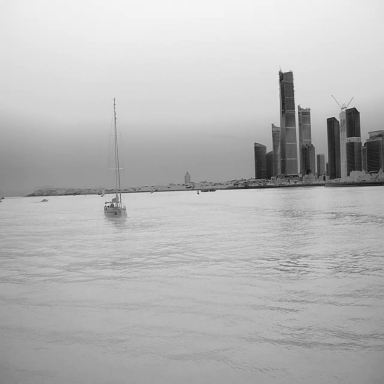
There are four objects shown in the infrared image, including a bulk_carrier, two sailboats, and a container_ship.